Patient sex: F
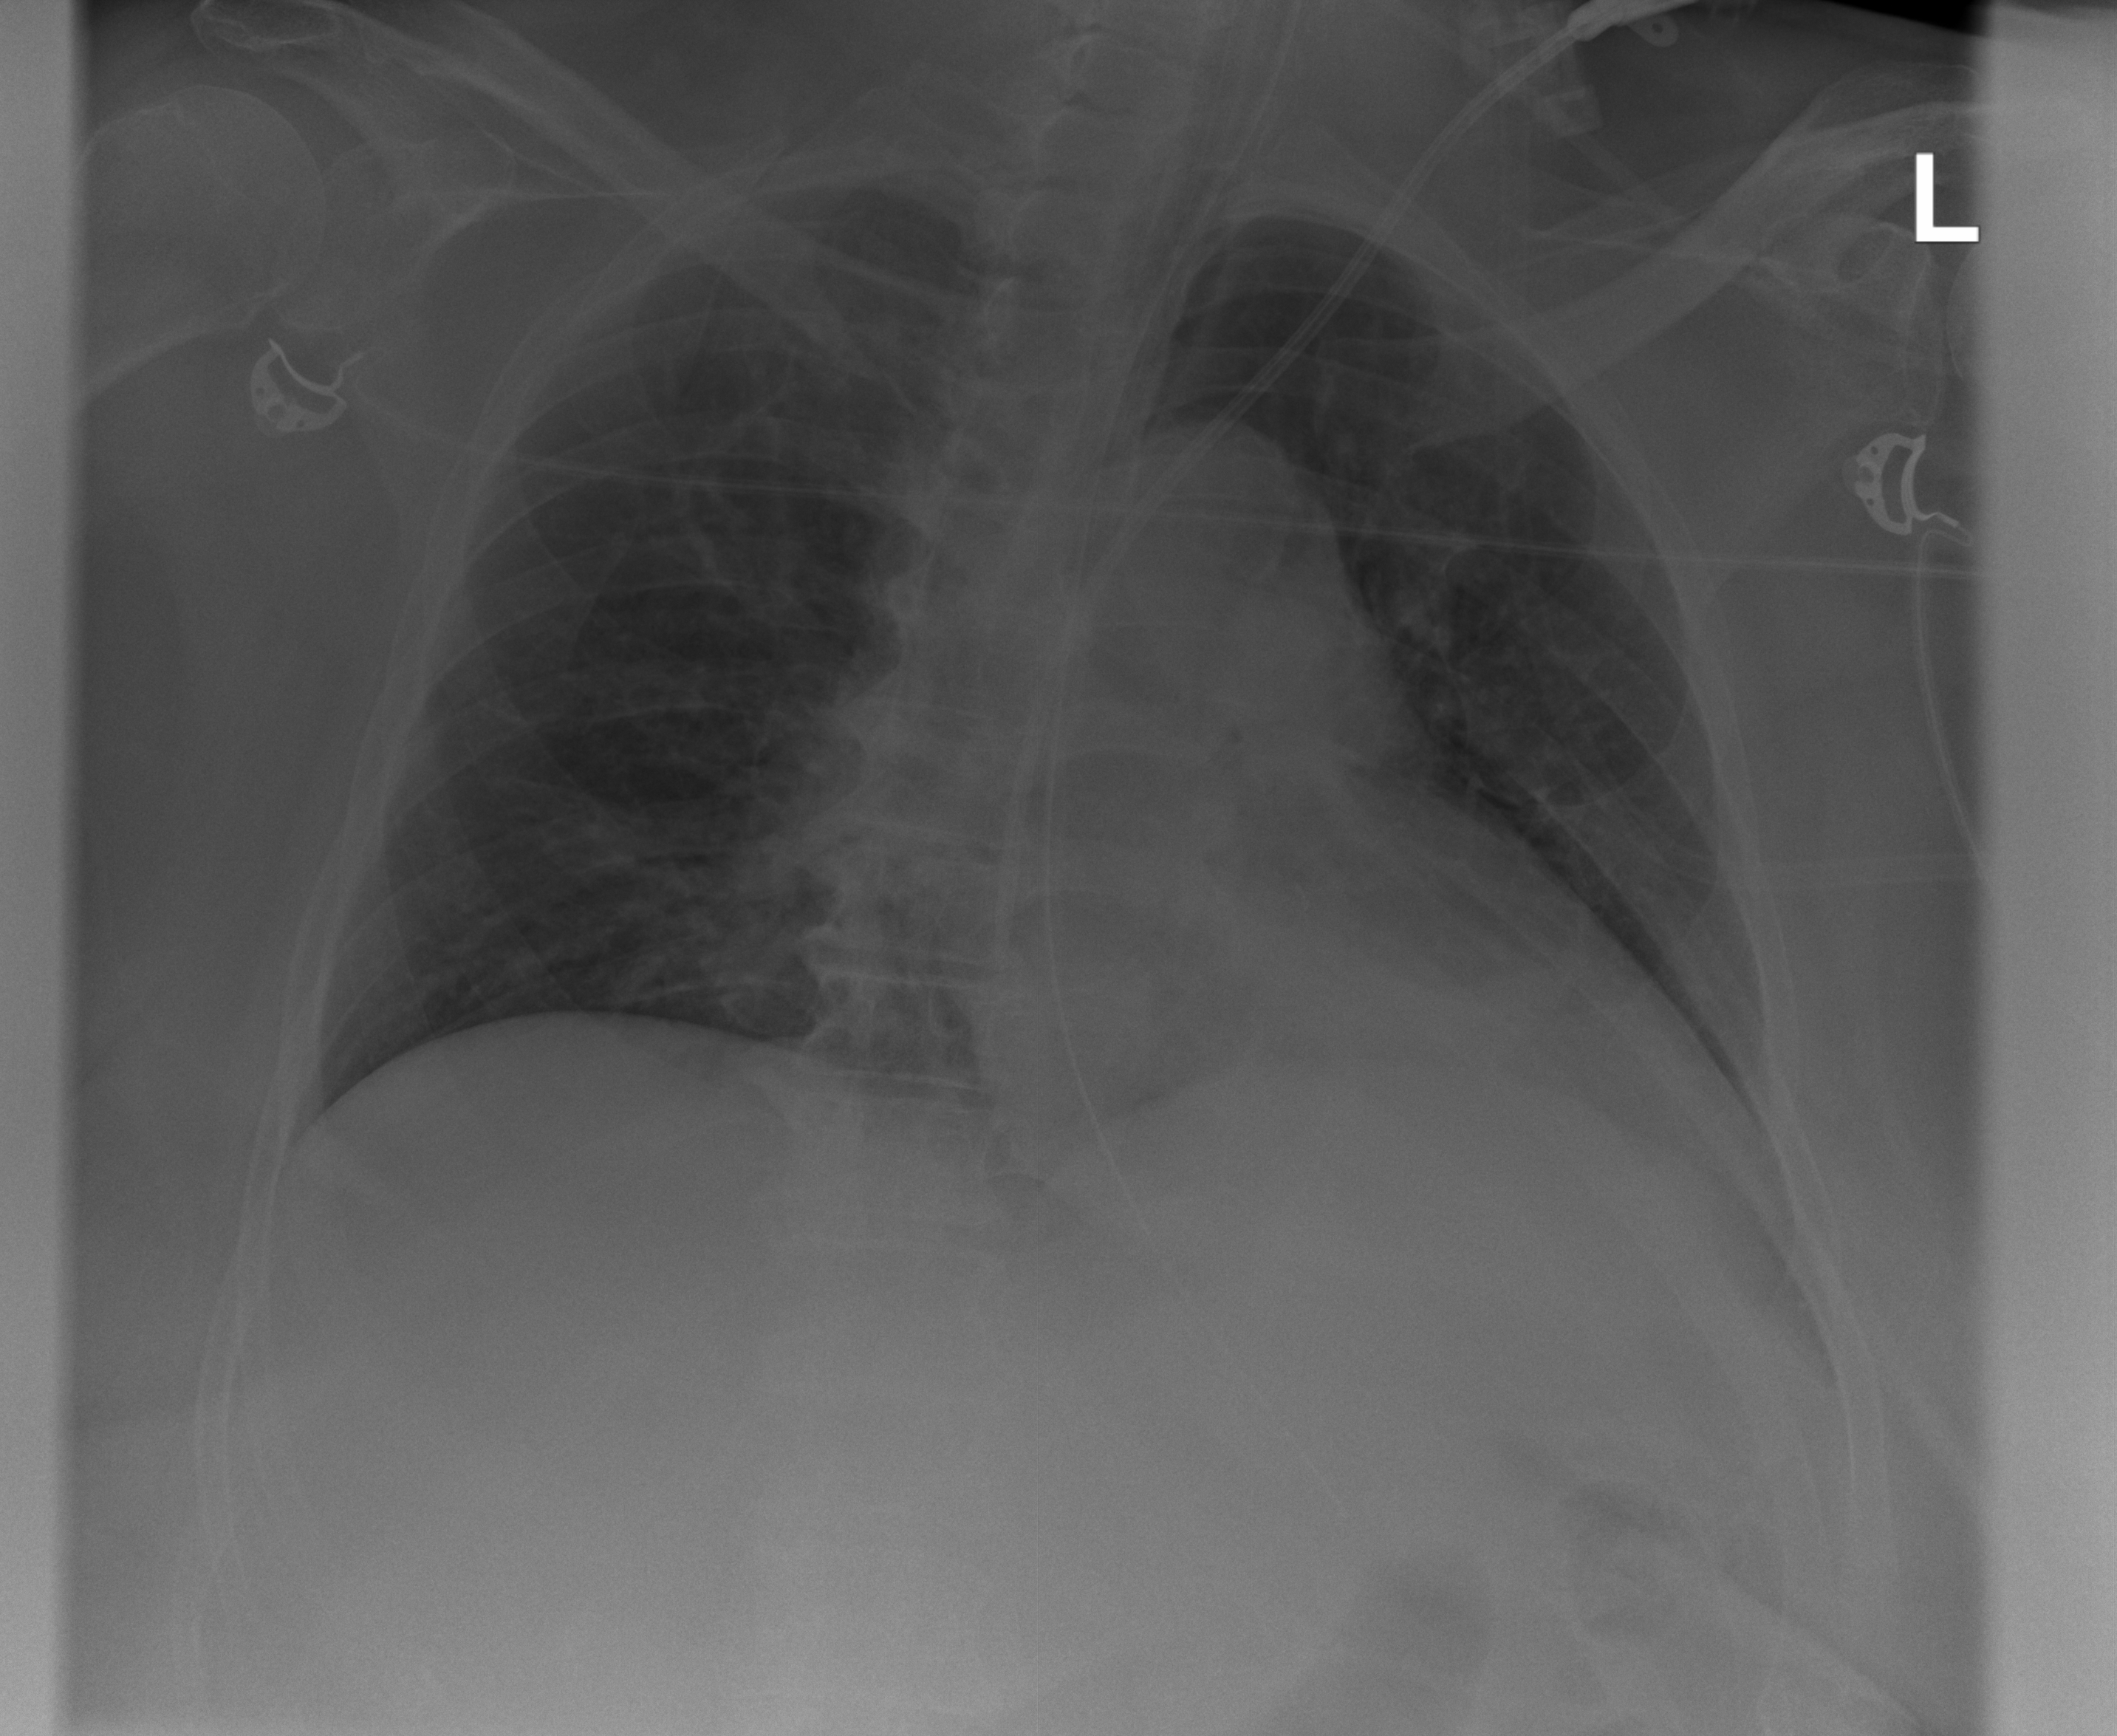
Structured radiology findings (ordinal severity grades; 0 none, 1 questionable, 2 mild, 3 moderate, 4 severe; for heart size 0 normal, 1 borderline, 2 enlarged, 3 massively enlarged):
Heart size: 2
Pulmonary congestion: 1
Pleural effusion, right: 0
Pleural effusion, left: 0
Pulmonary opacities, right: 0
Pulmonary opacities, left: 0
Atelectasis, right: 0
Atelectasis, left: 2